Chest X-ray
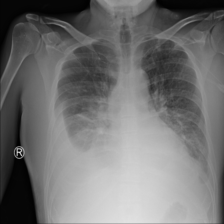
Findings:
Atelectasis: positive
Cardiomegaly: negative
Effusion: positive
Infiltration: negative
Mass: negative
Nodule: negative
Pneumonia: negative
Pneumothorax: negative
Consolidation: negative
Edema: negative
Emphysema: negative
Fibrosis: negative
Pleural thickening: negative
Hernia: negative